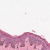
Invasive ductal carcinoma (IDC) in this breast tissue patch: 0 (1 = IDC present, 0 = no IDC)